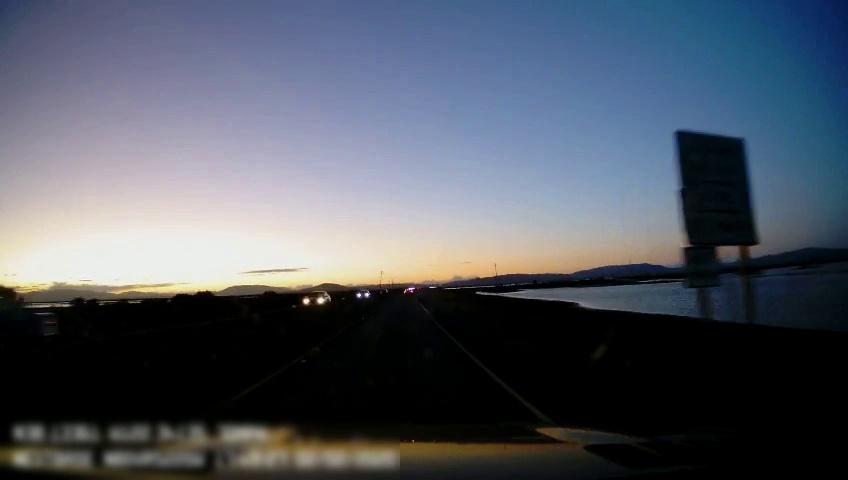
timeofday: Dusk/Dawn/Twilight
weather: Sunny
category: Drivable Space
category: Vehicles | Car
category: Vehicles | Car
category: Vehicles | Car
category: Lanes | Current Lane
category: Lanes | Current Lane
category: Traffic | Signs
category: Traffic | Signs